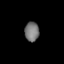
Tissue: lung
Cell type: Epithelial cells
Senescence score: 0.5959
Nuclear area (px): 275
Mean DAPI intensity: 116.335